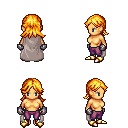
a pixel art fantasy rpg character, female body template, human, tanned skin, gray cape, magenta pants, light blonde loose hair, metal gloves, gold boots, four views (front, back, left, right), 2x2 character sprite sheet, small pixel art, hard edges, no anti-aliasing